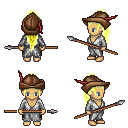
a pixel art fantasy rpg character, female body template, human, tanned skin, white robe, gold greaves, gold extra-long topknot hairstyle, leather cap, spear, four views (front, back, left, right), 2x2 character sprite sheet, small pixel art, hard edges, no anti-aliasing